Interaction volume radius: 5 \u00c5
Interaction volume height: 25 \u00c5
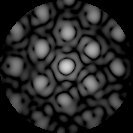
Disorder parameter: 0.2528